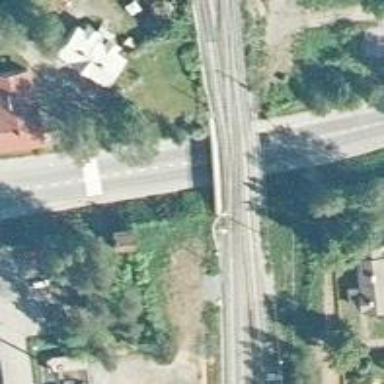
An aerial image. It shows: Railway track with continuous electrified contact lines.